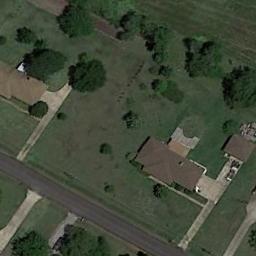
Label: residential